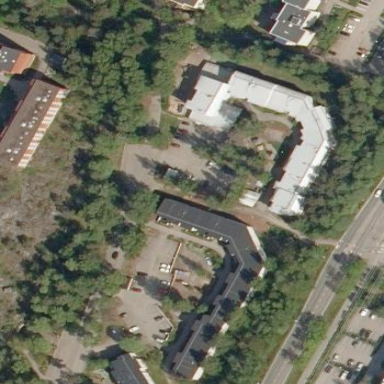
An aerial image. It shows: Skillion roof apartments building.